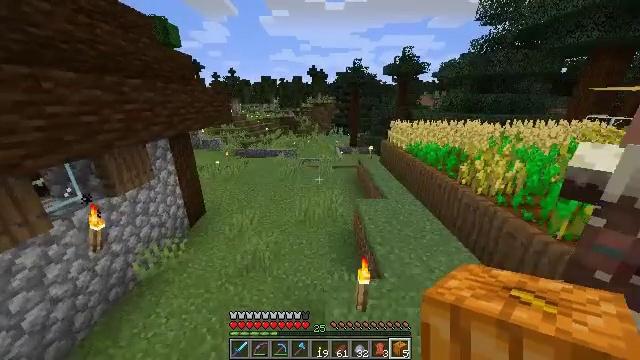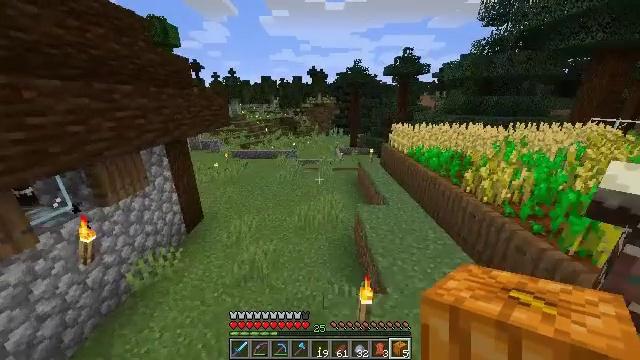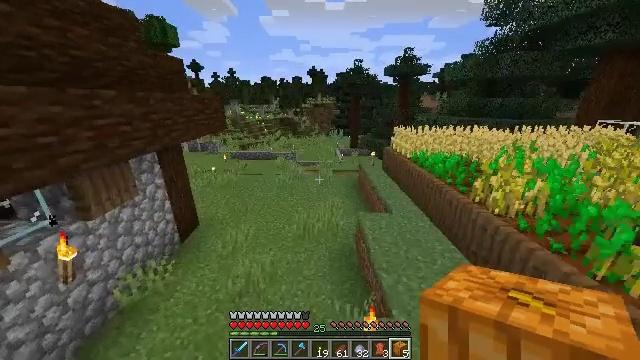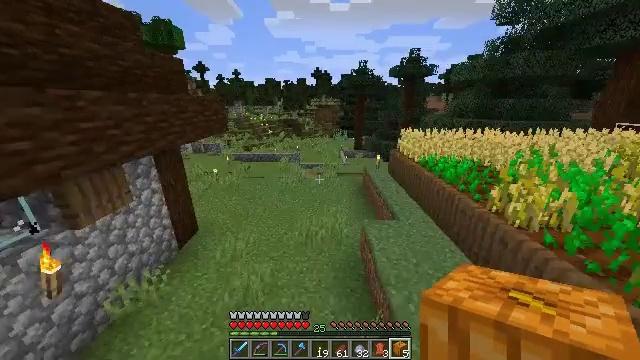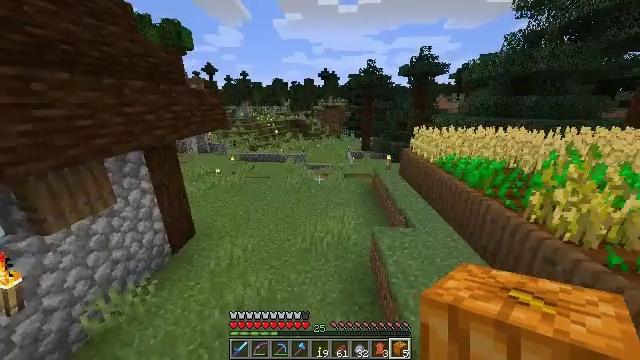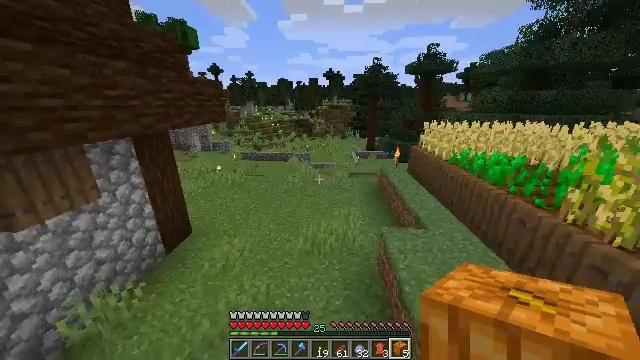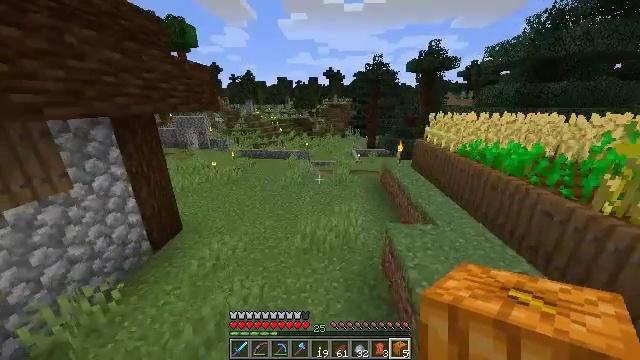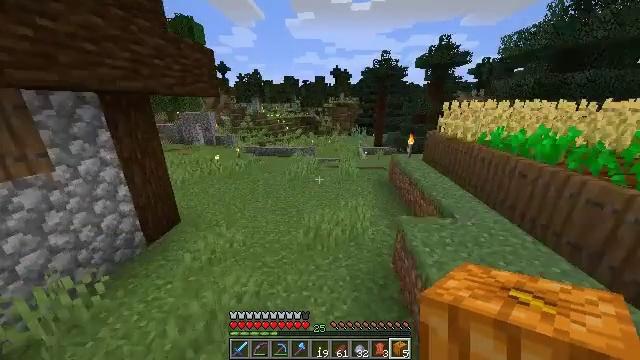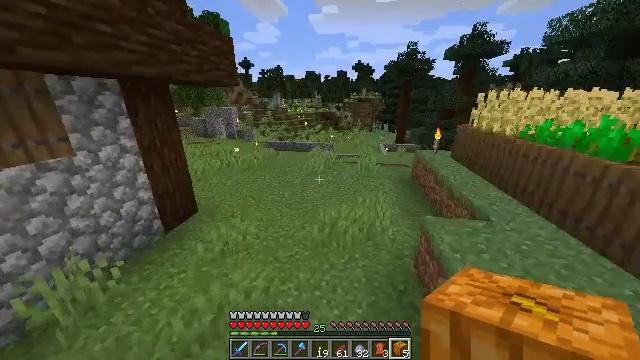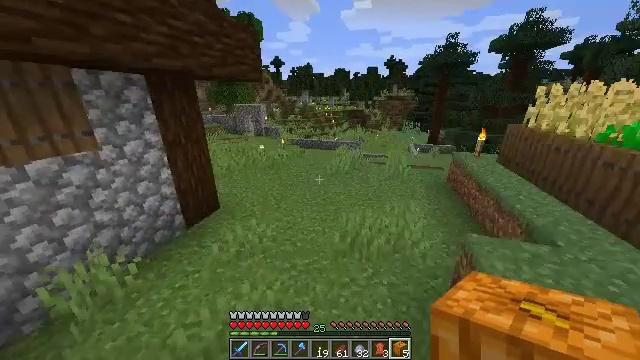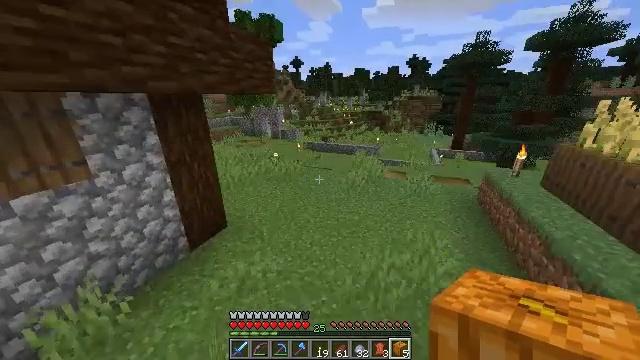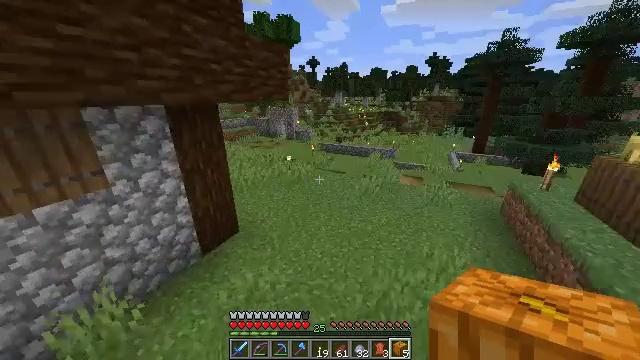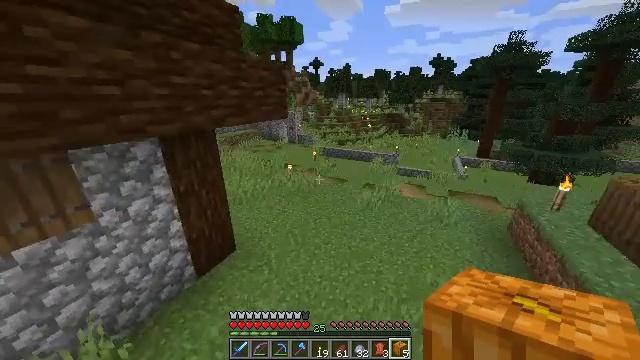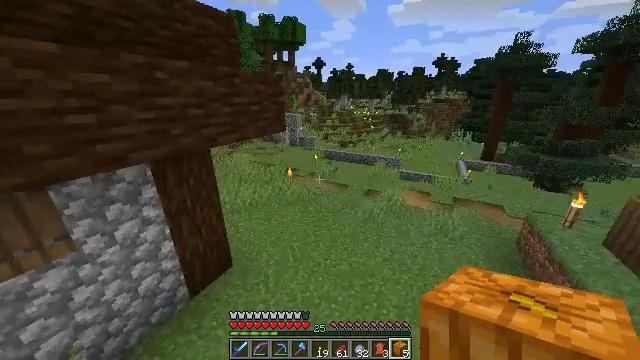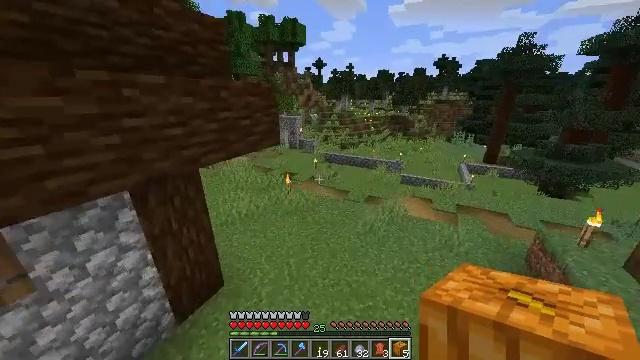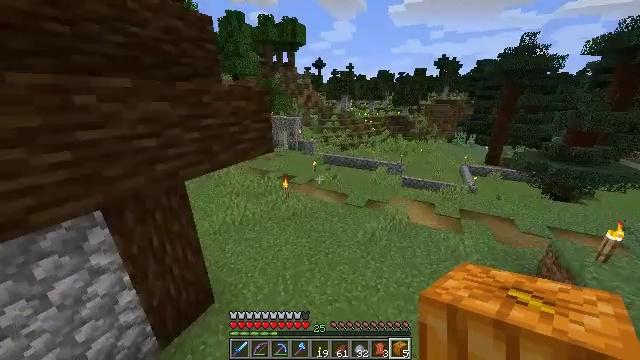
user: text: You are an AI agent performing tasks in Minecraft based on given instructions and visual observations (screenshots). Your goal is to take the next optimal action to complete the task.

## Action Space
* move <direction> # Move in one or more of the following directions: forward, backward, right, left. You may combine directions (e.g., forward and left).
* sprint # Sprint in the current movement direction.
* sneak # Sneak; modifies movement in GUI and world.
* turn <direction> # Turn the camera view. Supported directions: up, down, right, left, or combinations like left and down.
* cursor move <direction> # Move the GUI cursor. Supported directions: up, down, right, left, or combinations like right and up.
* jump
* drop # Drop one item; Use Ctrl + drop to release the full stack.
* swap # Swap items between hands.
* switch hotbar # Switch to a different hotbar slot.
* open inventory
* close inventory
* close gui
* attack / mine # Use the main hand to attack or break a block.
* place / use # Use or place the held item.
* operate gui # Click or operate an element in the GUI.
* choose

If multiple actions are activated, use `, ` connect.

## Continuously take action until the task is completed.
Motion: motion action
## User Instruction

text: Collect potatoes from the garden.
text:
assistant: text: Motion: move forward
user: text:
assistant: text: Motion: move forward
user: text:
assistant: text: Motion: move forward, turn left
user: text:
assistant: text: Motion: move forward, turn left
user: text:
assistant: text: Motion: move forward, turn left
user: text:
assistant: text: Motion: move forward
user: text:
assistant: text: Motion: move forward, turn left
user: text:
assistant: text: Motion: move forward, turn left
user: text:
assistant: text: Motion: move forward, turn left
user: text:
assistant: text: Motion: move forward, turn left, jump
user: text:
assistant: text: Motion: move forward, turn left, jump
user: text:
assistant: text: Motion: move forward, jump
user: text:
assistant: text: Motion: move forward, jump
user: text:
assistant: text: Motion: move forward
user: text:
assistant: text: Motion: move forward
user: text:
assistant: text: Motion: move forward
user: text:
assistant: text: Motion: move forward
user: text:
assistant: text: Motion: move forward
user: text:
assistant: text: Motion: move forward
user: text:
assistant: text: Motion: move forward, turn left
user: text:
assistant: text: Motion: move forward, turn left and up
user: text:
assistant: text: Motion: move forward
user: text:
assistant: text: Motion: move forward, turn left
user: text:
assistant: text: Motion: move forward, turn left
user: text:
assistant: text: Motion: move forward, turn left, jump
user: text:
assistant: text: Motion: move forward, turn left, jump
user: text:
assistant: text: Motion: move forward, turn left and down, jump
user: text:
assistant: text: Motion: move forward, turn left
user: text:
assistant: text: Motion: move forward
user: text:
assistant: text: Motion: move forward